Question: I have a 'Panel', inside the 'Panel' are two or more(in the future) buttons.
How to make those buttons fully fill the 'Panel' and have the same size of the 'Panel' size changes during the application run?
: According to answers which talk about resize event. The problem is that when the next button is added it won't automatically resize rest of the buttons. Also, as far as I understand this resizing would happen ONLY when the 'Panel' is resized and first I have to carefully set the size of the buttons in the Designer. The ideal solution would work like Java's 'GridLayout' -> no worries about the size of any button.

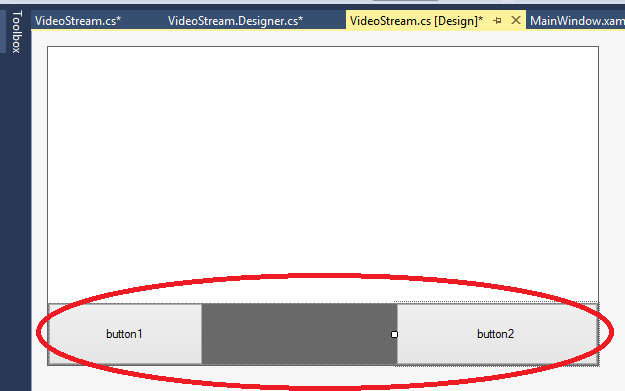
Answer: You can rely on 'SizeChanged' event of the panel to get what you want. Sample code:
'''
private void Form1_Load(object sender, EventArgs e)
{
panel1.Dock = DockStyle.Fill;
panel1.SizeChanged += panel1_SizeChanged;
}
private void panel1_SizeChanged(object sender, EventArgs e)
{
resizeButtons();
}
private void resizeButtons()
{
int totButtons = panel1.Controls.OfType<Button>().Count();
Point curPos = new Point(0, 0);
foreach(Button but in panel1.Controls.OfType<Button>())
{
but.Width = panel1.Width / totButtons;
but.Location = curPos;
curPos = new Point(curPos.X + but.Width, 0);
}
}
'''
This code makes sure that any number of buttons fill all the horizontal space no matter how much the size of 'Panel1' changes.